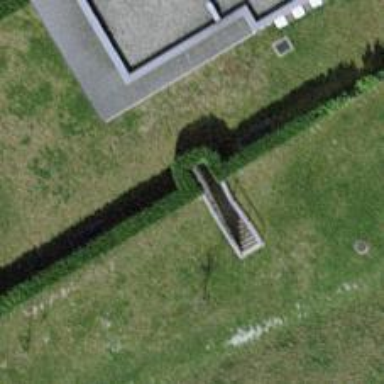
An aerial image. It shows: Hedge acting as barrier.